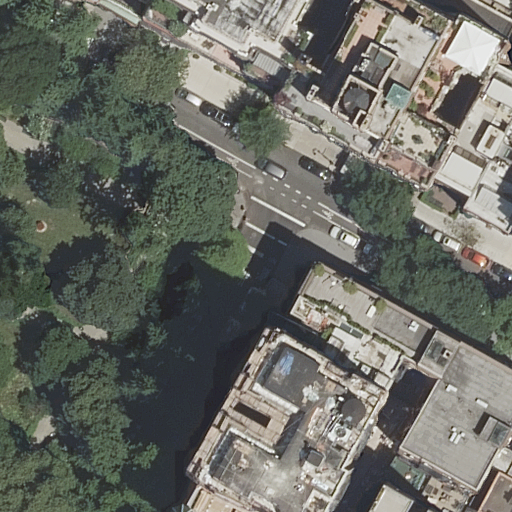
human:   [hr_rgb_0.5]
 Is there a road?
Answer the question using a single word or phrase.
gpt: yes

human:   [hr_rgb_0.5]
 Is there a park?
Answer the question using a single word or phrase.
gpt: yes

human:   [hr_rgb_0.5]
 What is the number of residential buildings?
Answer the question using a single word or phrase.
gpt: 12

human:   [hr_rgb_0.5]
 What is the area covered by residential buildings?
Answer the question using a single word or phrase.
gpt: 3046m2

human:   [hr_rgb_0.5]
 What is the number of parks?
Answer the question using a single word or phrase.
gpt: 1

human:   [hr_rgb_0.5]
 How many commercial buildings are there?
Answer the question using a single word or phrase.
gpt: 0

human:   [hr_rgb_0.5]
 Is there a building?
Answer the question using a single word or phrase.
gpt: yes

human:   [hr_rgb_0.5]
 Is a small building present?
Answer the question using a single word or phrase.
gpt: yes

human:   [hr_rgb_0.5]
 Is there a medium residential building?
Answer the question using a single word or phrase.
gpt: yes

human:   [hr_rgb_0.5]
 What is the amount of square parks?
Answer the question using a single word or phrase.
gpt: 0

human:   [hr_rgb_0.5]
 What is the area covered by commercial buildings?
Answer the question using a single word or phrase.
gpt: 0m2

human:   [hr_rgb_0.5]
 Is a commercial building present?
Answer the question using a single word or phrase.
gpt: no

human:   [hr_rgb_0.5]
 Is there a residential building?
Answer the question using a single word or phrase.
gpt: yes

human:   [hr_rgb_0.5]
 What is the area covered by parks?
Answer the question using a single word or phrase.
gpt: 247m2

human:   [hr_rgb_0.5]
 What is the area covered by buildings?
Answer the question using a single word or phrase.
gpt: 3046m2

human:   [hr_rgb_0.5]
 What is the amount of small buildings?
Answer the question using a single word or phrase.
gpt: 4

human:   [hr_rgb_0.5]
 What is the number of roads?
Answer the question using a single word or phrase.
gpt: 5

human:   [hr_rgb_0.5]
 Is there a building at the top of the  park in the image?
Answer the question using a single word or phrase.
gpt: no

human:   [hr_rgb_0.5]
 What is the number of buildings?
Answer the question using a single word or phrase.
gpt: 12

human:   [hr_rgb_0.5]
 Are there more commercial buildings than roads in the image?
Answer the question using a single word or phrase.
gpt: no

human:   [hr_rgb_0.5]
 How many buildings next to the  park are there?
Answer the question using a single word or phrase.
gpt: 12

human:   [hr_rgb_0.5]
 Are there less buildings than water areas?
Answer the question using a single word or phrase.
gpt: no

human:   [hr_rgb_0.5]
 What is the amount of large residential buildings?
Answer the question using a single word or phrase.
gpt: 1

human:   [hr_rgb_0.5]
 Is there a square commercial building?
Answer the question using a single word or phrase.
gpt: no

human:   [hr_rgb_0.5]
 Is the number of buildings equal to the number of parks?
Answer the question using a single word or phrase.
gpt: no

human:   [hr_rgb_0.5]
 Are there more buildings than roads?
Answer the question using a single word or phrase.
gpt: yes

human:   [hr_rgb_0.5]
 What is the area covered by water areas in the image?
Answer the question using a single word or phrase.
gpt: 0m2

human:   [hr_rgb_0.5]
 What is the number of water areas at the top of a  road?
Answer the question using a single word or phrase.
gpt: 0

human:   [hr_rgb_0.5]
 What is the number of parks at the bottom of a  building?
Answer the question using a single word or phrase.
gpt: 0

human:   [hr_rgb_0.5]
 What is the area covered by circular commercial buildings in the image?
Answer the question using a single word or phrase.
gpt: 0m2

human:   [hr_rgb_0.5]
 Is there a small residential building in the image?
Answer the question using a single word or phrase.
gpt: yes

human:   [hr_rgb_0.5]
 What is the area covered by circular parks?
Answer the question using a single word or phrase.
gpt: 0m2

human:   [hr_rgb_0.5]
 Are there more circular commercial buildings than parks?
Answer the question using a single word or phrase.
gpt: no

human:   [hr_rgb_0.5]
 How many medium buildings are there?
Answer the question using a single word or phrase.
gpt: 7

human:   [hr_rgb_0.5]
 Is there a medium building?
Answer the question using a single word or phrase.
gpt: yes

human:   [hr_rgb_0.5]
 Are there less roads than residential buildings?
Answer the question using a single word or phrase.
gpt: yes

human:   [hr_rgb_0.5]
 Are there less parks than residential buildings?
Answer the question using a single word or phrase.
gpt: yes

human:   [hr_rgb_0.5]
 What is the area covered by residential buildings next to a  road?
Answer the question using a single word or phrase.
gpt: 3046m2

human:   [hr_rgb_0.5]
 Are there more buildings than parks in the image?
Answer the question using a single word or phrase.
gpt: yes

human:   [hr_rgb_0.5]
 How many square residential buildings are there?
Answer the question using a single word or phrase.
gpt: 0

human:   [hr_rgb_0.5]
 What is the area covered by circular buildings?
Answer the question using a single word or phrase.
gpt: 0m2

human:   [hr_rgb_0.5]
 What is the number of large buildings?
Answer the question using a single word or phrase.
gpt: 1

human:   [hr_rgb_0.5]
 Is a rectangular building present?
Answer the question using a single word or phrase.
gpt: yes

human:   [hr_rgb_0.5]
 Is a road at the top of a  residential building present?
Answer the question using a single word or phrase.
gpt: yes

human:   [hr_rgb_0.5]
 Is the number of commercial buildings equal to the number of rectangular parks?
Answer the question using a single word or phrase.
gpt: no

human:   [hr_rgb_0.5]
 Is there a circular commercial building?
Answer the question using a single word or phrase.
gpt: no

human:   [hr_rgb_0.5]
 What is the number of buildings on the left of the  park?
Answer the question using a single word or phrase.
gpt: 0

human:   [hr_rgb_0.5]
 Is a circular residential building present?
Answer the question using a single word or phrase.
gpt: no

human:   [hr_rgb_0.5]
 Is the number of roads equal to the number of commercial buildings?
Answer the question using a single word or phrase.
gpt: no

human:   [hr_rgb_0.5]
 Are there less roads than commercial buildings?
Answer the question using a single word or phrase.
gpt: no

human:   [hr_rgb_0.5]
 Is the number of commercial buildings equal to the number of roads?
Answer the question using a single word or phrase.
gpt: no

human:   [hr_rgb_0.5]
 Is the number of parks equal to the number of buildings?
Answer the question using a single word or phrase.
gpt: no

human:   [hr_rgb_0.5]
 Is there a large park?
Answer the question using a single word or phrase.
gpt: no

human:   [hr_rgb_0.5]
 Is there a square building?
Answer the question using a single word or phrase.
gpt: no

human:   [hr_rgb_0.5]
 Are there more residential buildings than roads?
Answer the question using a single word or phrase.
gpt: yes

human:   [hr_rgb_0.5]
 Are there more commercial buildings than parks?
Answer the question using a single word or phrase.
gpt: no

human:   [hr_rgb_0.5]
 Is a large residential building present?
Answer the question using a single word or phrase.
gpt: yes

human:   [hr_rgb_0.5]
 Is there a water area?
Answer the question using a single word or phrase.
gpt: no

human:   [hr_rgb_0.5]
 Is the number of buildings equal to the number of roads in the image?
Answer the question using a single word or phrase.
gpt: no

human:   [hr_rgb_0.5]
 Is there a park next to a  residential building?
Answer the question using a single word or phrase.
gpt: yes

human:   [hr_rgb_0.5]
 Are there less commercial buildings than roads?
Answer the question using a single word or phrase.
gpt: yes

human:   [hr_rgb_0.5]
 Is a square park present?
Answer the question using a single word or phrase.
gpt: no

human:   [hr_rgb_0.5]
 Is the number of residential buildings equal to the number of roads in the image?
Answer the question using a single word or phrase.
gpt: no

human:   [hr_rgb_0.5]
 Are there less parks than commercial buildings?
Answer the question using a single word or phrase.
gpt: no